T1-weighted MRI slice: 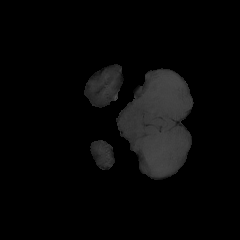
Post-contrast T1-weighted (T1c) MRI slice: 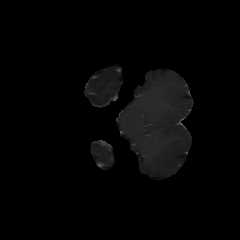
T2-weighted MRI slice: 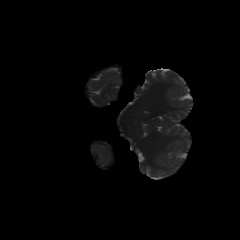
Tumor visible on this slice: no